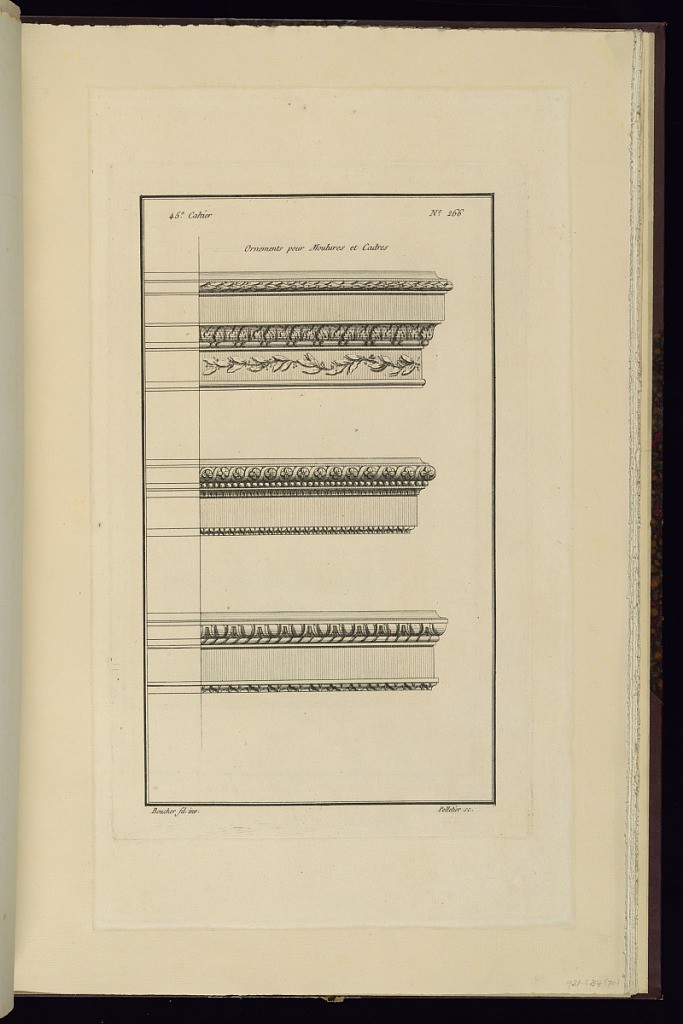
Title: Ornements pour moulures et cadres
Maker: Juste-François Boucher, French, 1736 – 1782
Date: ca. 1775
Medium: Engraving on off white laid paper
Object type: Print
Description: Designs for moldings and frames featuring ornament motifs including bound leaf, acanthus leaves, bead and bar course, branches, guilloche with rosettes, bead course, lamb tongue, egg and dart, and ribbon twist. The plate is signed.